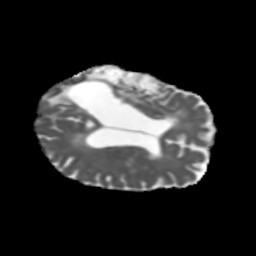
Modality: MD
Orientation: axial
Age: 65
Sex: female
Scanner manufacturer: siemens
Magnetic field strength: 3 T
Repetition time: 5.47 s
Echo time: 0.0854 s